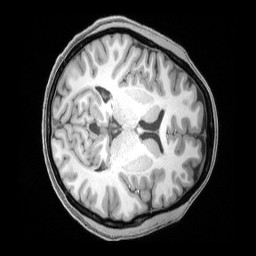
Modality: T1w
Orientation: axial
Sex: female
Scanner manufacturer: siemens
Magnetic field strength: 3 T
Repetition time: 2.4 s
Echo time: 0.00222 s